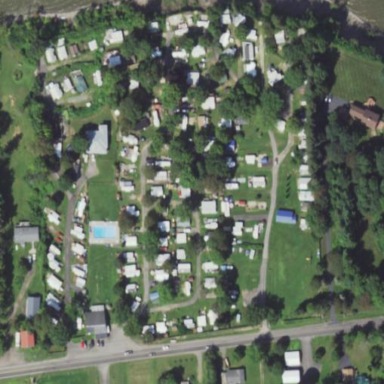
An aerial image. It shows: Trailer park.